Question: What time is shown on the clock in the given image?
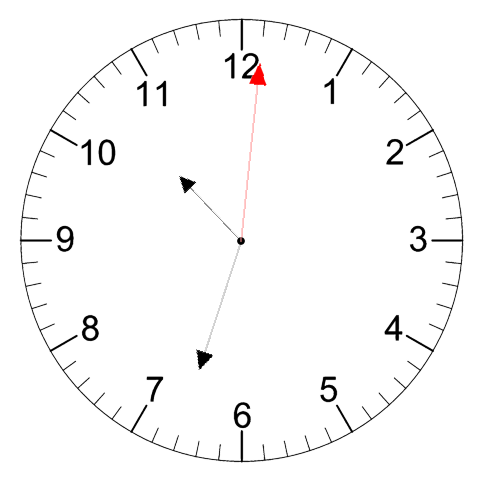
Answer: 10:33:01